Field crop: maize
Growth stage: 2
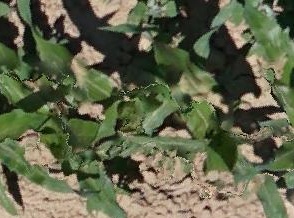
Species: maize